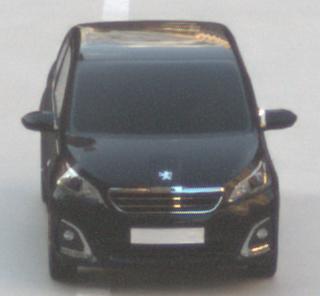
Make: Peugeot
Model: 108 1.0 VTi 68
Detailed model: 108
Model produced from: 2015/03
Model produced until: 2016/10
Doors: 3
Color: black
Road condition: dry road
Daytime: sunrise or sunset
Contrast: low contrast